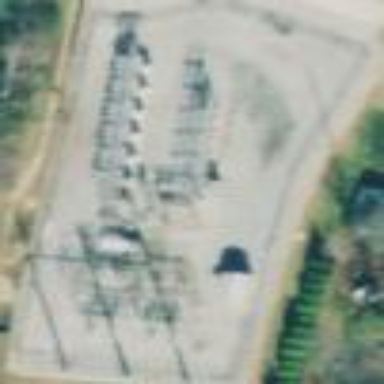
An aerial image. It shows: Distribution substation surrounded by fence.